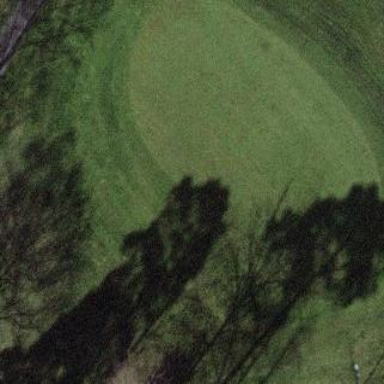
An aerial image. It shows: Grassy pitch designated for golf. It features vibrant green golf course.